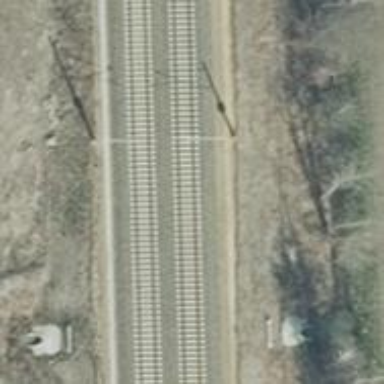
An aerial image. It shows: Railway milestone with catenary mast.